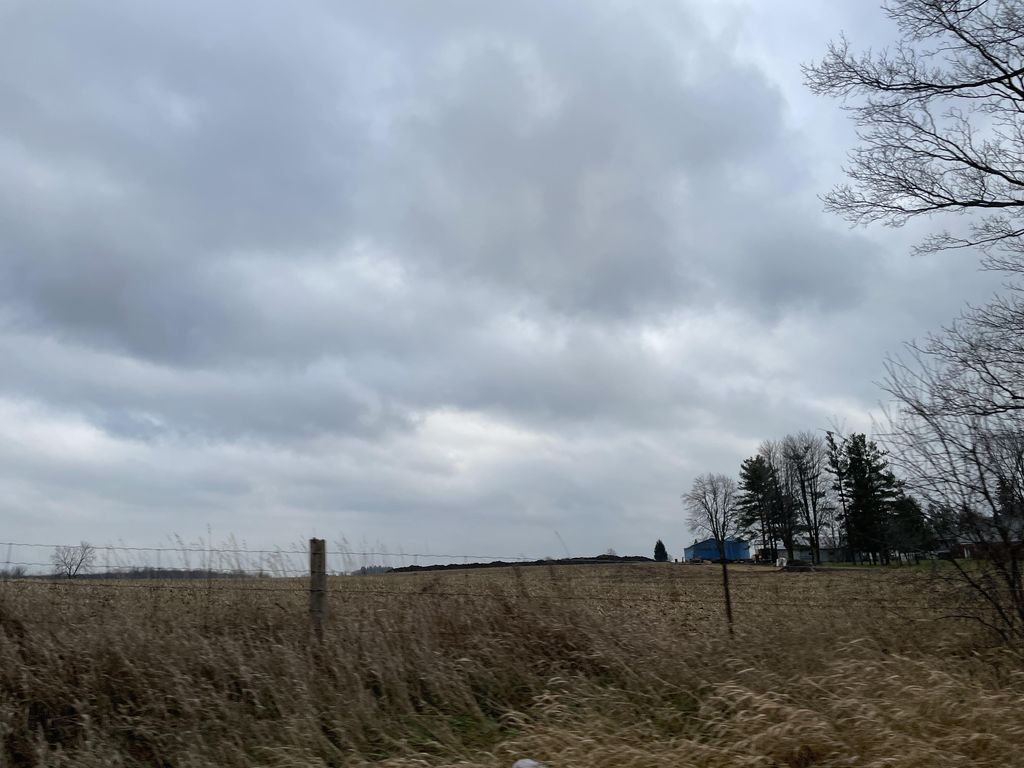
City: kitchener-waterloo